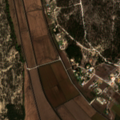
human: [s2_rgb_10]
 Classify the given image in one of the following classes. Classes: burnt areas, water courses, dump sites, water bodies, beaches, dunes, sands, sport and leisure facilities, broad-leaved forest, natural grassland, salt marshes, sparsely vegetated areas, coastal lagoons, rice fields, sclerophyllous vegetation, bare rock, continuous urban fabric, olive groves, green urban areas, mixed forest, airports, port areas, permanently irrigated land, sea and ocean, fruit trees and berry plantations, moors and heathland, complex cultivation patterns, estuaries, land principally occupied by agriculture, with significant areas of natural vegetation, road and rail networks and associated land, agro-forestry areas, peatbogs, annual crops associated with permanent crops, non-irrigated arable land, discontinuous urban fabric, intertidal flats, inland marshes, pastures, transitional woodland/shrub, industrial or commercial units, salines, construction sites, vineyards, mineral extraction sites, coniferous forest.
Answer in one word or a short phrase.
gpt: rice fields, complex cultivation patterns, coniferous forest, transitional woodland/shrub, beaches, dunes, sands